Question: Essentially, my table is flying off the bounds a little bit
I want to be able to have it look better by being in bounds.
This is for firefox and doesn't need to follow any standards because it's for a personal project.
Relevant CSS:
'''
.files{
box-shadow:0px 25px 45px 10px rgba(0,0,0,0.5);
border-radius:4px;
font-family:"Lucida Grande",LucidaGrande;
font-size:8pt;
margin:0 auto;
border:1px solid #888888;
width:50%;
height:50%;
color:#000000;
background:#FFFFFF;
text-align:left;
}
.files a:link,.files a:hover,.files a:focus.files a:visited,.files a:active{
text-decoration:none;
color:#000000;
}
.files table{
margin:2px;
margin-right:6px;
padding:3px;
border-spacing:0;
border-collapse:collapse;
width:100%;
}
.files table th{
padding:3px;
border-bottom:1px solid #888888;
background:#FFFFFF;
color:#555566;
font-weight:1000;
}
.files table tr td{
padding-left:20px;
}
.files table tr:nth-child(even){
background:#FFFFFF;
}
.files table tr:nth-child(odd){
background:#DDEEFF;
}
.separator{
min-height:1px;
background:#FFFFFF;
}
.tablename{
width:60%;
}
.boxheader{
height:20px;
width:100%;
background:#555555;
}
'''
Relevant HTML:
'''
<div id="footer" class="bottom1">
<span id="expo"><span class="searcharrow" onclick="javascript:expand();">|</span></span>
<div height="90%" id="footercont">
</div>
</div>
'''
Relevant Javascript (includes table):
'''
var expo = document.getElementById("expo");
var footercont = document.getElementById("footercont");
function expand(){
footer.className = "bottom2";
expo.innerHTML = '<span class="searcharrow" onclick="javascript:collapse();">|</span>';
footercont.innerHTML = '<div class="files"><div class="boxheader"></div><table><tr><th class="tablename">Name</th><th>Kind</th><th>Subject</th></tr> <tr class="separator"><td></td><td></td><td></td></tr> <tr><td><a href="http://google.com">img.JPG</a></td><td>JPEG image</td><td>Mathematics</td></tr><tr><td>img2.JPG</td><td>JPEG image</td><td>Science</td></tr></table></div>';
}
function collapse(){
footer.className = "bottom1";
expo.innerHTML = '<span class="searcharrow" onclick="javascript:expand();">|</span>';
footercont.innerHTML = '';
}
'''
Relevant Image:

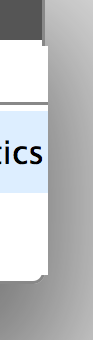
Answer: Margins add spaces outside of a div. Paddings add spaces inside of a div. Both contributes to making table size bigger than container, depending on your you wrote on css.
In your case, your .files table margin:2px added the length.
'''
.files table {
/*margin:2px;*/ /*this caused the extra width*/
margin-right:6px;
padding:20px;
border-spacing:0;
border-collapse:collapse;
width:100%;
}
'''
Looking at the css, I would suggest you remove some margins and paddings that are unnecessary.
Or instead of looking to make the sizes pixel perfect, you can use overflow hidden to hide eveything outside the container:
'''
.files{
box-shadow:0px 25px 45px 10px rgba(0,0,0,0.5);
border-radius:4px;
font-family:"Lucida Grande",LucidaGrande;
font-size:8pt;
margin:0 auto;
border:1px solid #888888;
width:50%;
height:50%;
color:#000000;
background:#FFFFFF;
text-align:left;
overflow:hidden; /*added this line of code */
}
'''